Question: I have created an asp.net website using the default .net template and my radio button lists have huge radio buttons.
Like so:

My question is, how can I get the text inline with the radio buttons and also have the button be as small as possible?
I know it is css related but unsure which is responsible for that.
Here is the css:
'''
html {
background-color: #e2e2e2;
margin: 0;
padding: 0;
}
body {
background-color: #fff;
border-top: solid 10px #000;
color: #333;
font-size: .85em;
font-family: "Segoe UI", Verdana, Helvetica, Sans-Serif;
margin: 0;
padding: 0;
}
a {
color: #333;
outline: none;
padding-left: 3px;
padding-right: 3px;
text-decoration: underline;
}
a:link, a:visited,
a:active, a:hover {
color: #333;
}
/*a:hover {
background-color: #FF3A8F;
}*/
header, footer, hgroup,
nav, section {
display: block;
}
mark {
background-color: #a6dbed;
padding-left: 5px;
padding-right: 5px;
}
.float-left {
float: left;
}
.float-right {
float: right;
}
.clear-fix:after {
content: ".";
clear: both;
display: block;
height: 0;
visibility: hidden;
}
h1, h2, h3,
h4, h5, h6 {
color: #000;
margin-bottom: 0;
padding-bottom: 0;
}
h1 {
font-size: 2em;
}
h2 {
font-size: 1.75em;
}
h3 {
font-size: 1.2em;
}
h4 {
font-size: 1.1em;
}
h5, h6 {
font-size: 1em;
}
h5 a:link, h5 a:visited, h5 a:active {
padding: 0;
text-decoration: none;
}
/* main layout
----------------------------------------------------------*/
.content-wrapper {
margin: 0 auto;
max-width: 1280px;/*960px;*/
}
.gridview {
width: 100%;
/*word-wrap:break-word;*/
table-layout: fixed;
}
#body {
background-color: #efeeef;
clear: both;
padding-bottom: 35px;
}
.main-content {
background: url("../Images/accent.png") no-repeat;
padding-left: 10px;
padding-top: 30px;
}
.featured + .main-content {
background: url("../Images/heroAccent.png") no-repeat;
}
header .content-wrapper {
padding-top: 20px;
}
footer {
clear: both;
background-color: #e2e2e2;
font-size: .8em;
height: 100px;
}
/* site title
----------------------------------------------------------*/
.site-title {
color: #c8c8c8;
font-family: Rockwell, Consolas, "Courier New", Courier, monospace;
font-size: 2.3em;
margin: 0;
}
.site-title a, .site-title a:hover, .site-title a:active {
background: none;
color: #c8c8c8;
outline: none;
text-decoration: none;
}
/* login
----------------------------------------------------------*/
#login {
display: block;
font-size: .85em;
margin: 0 0 10px;
text-align: right;
}
#login a {
background-color: #d3dce0;
margin-left: 10px;
margin-right: 3px;
padding: 2px 3px;
text-decoration: none;
}
#login a.username {
background: none;
margin-left: 0px;
text-decoration: underline;
}
#login ul {
margin: 0;
}
#login li {
display: inline;
list-style: none;
}
/* menu
----------------------------------------------------------*/
ul#menu {
font-size: 1.3em;
font-weight: 600;
margin: 0 0 5px;
padding: 0;
text-align: right;
}
ul#menu li {
display: inline;
list-style: none;
padding-left: 15px;
}
ul#menu li a {
background: none;
color: #999;
text-decoration: none;
}
ul#menu li a:hover {
color: #333;
text-decoration: none;
}
/* page elements
----------------------------------------------------------*/
/* featured */
.featured {
background-color: #fff;
}
.featured .content-wrapper {
background-color: #7ac0da;
background-image: -ms-linear-gradient(left, #7ac0da 0%, #a4d4e6 100%);
background-image: -o-linear-gradient(left, #7ac0da 0%, #a4d4e6 100%);
background-image: -webkit-gradient(linear, left top, right top, color-stop(0, #7ac0da), color-stop(1, #a4d4e6));
background-image: -webkit-linear-gradient(left, #7ac0da 0%, #a4d4e6 100%);
background-image: linear-gradient(left, #7ac0da 0%, #a4d4e6 100%);
color: #3e5667;
padding: 20px 40px 30px 40px;
}
.featured hgroup.title h1, .featured hgroup.title h2 {
color: #fff;
}
.featured p {
font-size: 1.1em;
}
/* page titles */
hgroup.title {
margin-bottom: 10px;
}
hgroup.title h1, hgroup.title h2 {
display: inline;
}
hgroup.title h2 {
font-weight: normal;
margin-left: 3px;
}
/* features */
section.feature {
width: 300px;
float: left;
padding: 10px;
}
/* ordered list */
ol.round {
list-style-type: none;
padding-left: 0;
}
ol.round li {
margin: 25px 0;
padding-left: 45px;
}
ol.round li.zero {
background: url("../Images/orderedList0.png") no-repeat;
}
ol.round li.one {
background: url("../Images/orderedList1.png") no-repeat;
}
ol.round li.two {
background: url("../Images/orderedList2.png") no-repeat;
}
ol.round li.three {
background: url("../Images/orderedList3.png") no-repeat;
}
ol.round li.four {
background: url("../Images/orderedList4.png") no-repeat;
}
ol.round li.five {
background: url("../Images/orderedList5.png") no-repeat;
}
ol.round li.six {
background: url("../Images/orderedList6.png") no-repeat;
}
ol.round li.seven {
background: url("../Images/orderedList7.png") no-repeat;
}
ol.round li.eight {
background: url("../Images/orderedList8.png") no-repeat;
}
ol.round li.nine {
background: url("../Images/orderedList9.png") no-repeat;
}
/* content */
article {
float: left;
width: 70%;
}
aside {
float: right;
width: 25%;
}
aside ul {
list-style: none;
padding: 0;
}
aside ul li {
background: url("../Images/bullet.png") no-repeat 0 50%;
padding: 2px 0 2px 20px;
}
.label {
font-weight: 700;
}
/* login page */
#loginForm {
border-right: solid 2px #c8c8c8;
float: left;
width: 55%;
}
#loginForm .validation-error {
display: block;
margin-left: 15px;
}
#socialLoginForm {
margin-left: 40px;
float: left;
width: 40%;
}
#socialLoginForm h2 {
margin-bottom: 5px;
}
fieldset.open-auth-providers {
margin-top: 15px;
}
fieldset.open-auth-providers button {
margin-bottom: 12px;
}
/* contact */
.contact h3 {
font-size: 1.2em;
}
.contact p {
margin: 5px 0 0 10px;
}
.contact iframe {
border: 1px solid #333;
margin: 5px 0 0 10px;
}
/* forms */
fieldset {
border: none;
margin: 0;
padding: 0;
}
fieldset legend {
display: none;
}
fieldset ol {
padding: 0;
list-style: none;
}
fieldset ol li {
padding-bottom: 5px;
}
label {
display: block;
font-size: 1.2em;
font-weight: 600;
}
label.checkbox {
display: inline;
}
input, textarea {
border: 1px solid #e2e2e2;
background: #fff;
color: #333;
font-size: 1.2em;
margin: 5px 0 6px 0;
padding: 5px;
width: 300px;
}
textarea {
font-family: inherit;
width: 500px;
}
input:focus, textarea:focus {
border: 1px solid #7ac0da;
}
input[type="checkbox"] {
background: transparent;
border: inherit;
width: auto;
}
input[type="submit"],
input[type="button"],
button {
background-color: #d3dce0;
border: 1px solid #787878;
cursor: pointer;
font-size: 1.2em;
font-weight: 600;
padding: 7px;
margin-right: 8px;
width: auto;
}
td input[type="submit"],
td input[type="button"],
td button {
font-size: 1em;
padding: 4px;
margin-right: 4px;
}
/* info and errors */
.message-info {
border: 1px solid;
clear: both;
padding: 10px 20px;
}
.message-error {
clear: both;
color: #e80c4d;
font-size: 1.1em;
font-weight: bold;
margin: 20px 0 10px 0;
}
.message-success {
color: #7ac0da;
font-size: 1.3em;
font-weight: bold;
margin: 20px 0 10px 0;
}
.error {
color: #e80c4d;
}
/* styles for validation helpers */
.field-validation-error {
color: #e80c4d;
font-weight: bold;
}
.field-validation-valid {
display: none;
}
input.input-validation-error {
border: 1px solid #e80c4d;
}
input[type="checkbox"].input-validation-error {
border: 0 none;
}
.validation-summary-errors {
color: #e80c4d;
font-weight: bold;
font-size: 1.1em;
}
.validation-summary-valid {
display: none;
}
/* tables
----------------------------------------------------------*/
table {
border-collapse: collapse;
border-spacing: 0;
margin-top: 0.75em;
border: 0 none;
}
th {
font-size: 1.2em;
text-align: left;
border: none 0px;
padding-left: 0;
}
th a {
display: block;
position: relative;
}
th a:link, th a:visited, th a:active, th a:hover {
color: #333;
font-weight: 600;
text-decoration: none;
padding: 0;
}
th a:hover {
color: #000;
}
th.asc a, th.desc a {
margin-right: .75em;
}
th.asc a:after, th.desc a:after {
display: block;
position: absolute;
right: 0em;
top: 0;
font-size: 0.75em;
}
th.asc a:after {
content: '^';
}
th.desc a:after {
content: 'V';
}
td {
padding: 0.25em 2em 0.25em 0em;
border: 0 none;
}
tr.pager td {
padding: 0 0.25em 0 0;
}
/********************
* Mobile Styles *
********************/
@media only screen and (max-width: 850px) {
/* header
----------------------------------------------------------*/
header .float-left,
header .float-right {
float: none;
}
/* logo */
header .site-title {
margin: 10px;
text-align: center;
}
/* login */
#login {
font-size: .85em;
margin: 0 0 12px;
text-align: center;
}
#login ul {
margin: 5px 0;
padding: 0;
}
#login li {
display: inline;
list-style: none;
margin: 0;
padding: 0;
}
#login a {
background: none;
color: #999;
font-weight: 600;
margin: 2px;
padding: 0;
}
#login a:hover {
color: #333;
}
/* menu */
nav {
margin-bottom: 5px;
}
ul#menu {
margin: 0;
padding: 0;
text-align: center;
}
ul#menu li {
margin: 0;
padding: 0;
}
/* main layout
----------------------------------------------------------*/
.main-content,
.featured + .main-content {
background-position: 10px 0;
}
.content-wrapper {
padding-right: 10px;
padding-left: 10px;
}
.featured .content-wrapper {
padding: 10px;
}
/* page content */
article, aside {
float: none;
width: 100%;
}
/* ordered list */
ol.round {
list-style-type: none;
padding-left: 0;
}
ol.round li {
padding-left: 10px;
margin: 25px 0;
}
ol.round li.zero,
ol.round li.one,
ol.round li.two,
ol.round li.three,
ol.round li.four,
ol.round li.five,
ol.round li.six,
ol.round li.seven,
ol.round li.eight,
ol.round li.nine {
background: none;
}
/* features */
section.feature {
float: none;
padding: 10px;
width: auto;
}
section.feature img {
color: #999;
content: attr(alt);
font-size: 1.5em;
font-weight: 600;
}
/* forms */
input {
width: 90%;
}
/* login page */
#loginForm {
border-right: none;
float: none;
width: auto;
}
#loginForm .validation-error {
display: block;
margin-left: 15px;
}
#socialLoginForm {
margin-left: 0;
float: none;
width: auto;
}
/* footer
----------------------------------------------------------*/
footer .float-left,
footer .float-right {
float: none;
}
footer {
text-align: center;
height: auto;
padding: 10px 0;
}
footer p {
margin: 0;
}
}
/* END: Mobile Styles */
'''
The aspx code:
'''
<asp:RadioButtonList runat="server" ID="rblRecordStatus" RepeatDirection="Horizontal" AutoPostBack="true"
OnSelectedIndexChanged="rblRecordStatus_SelectedIndexChanged" TextAlign="Left">
<asp:ListItem>ALL</asp:ListItem>
<asp:ListItem>Active</asp:ListItem>
<asp:ListItem>Completed</asp:ListItem>
<asp:ListItem>On Hold</asp:ListItem>
</asp:RadioButtonList>
'''
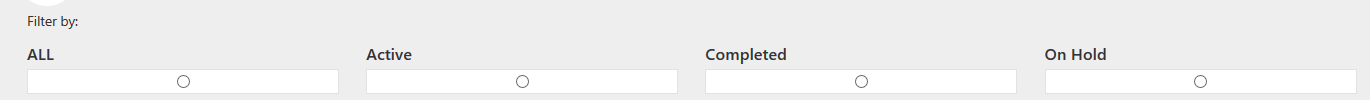
Answer: I've been able to do what you want with the following code:
'''
<asp:Content ID="BodyContent" runat="server" ContentPlaceHolderID="MainContent">
<asp:RadioButtonList runat="server" ID="rblRecordStatus" RepeatDirection="Vertical" AutoPostBack="true"
OnSelectedIndexChanged="rblRecordStatus_SelectedIndexChanged" TextAlign="Right" CssClass="inline-rb">
<asp:ListItem>ALL</asp:ListItem>
<asp:ListItem>Active</asp:ListItem>
<asp:ListItem>Completed</asp:ListItem>
<asp:ListItem>On Hold</asp:ListItem>
</asp:RadioButtonList>
'''
(note the 'TextAlign' and 'CssClass' changed).
In the *.css file:
'''
.inline-rb input[type="radio"] {
width: auto;
}
.inline-rb label {
display: inline;
}
'''
And the result: